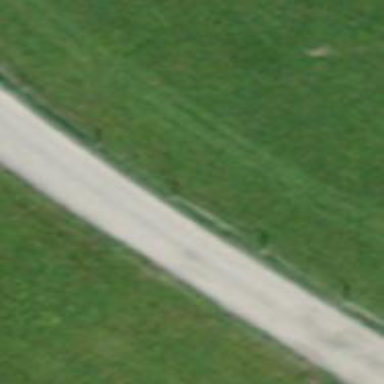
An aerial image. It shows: Unpaved track with grade2 tracktype. It is designated for classic grooming and is categorized as hike route.